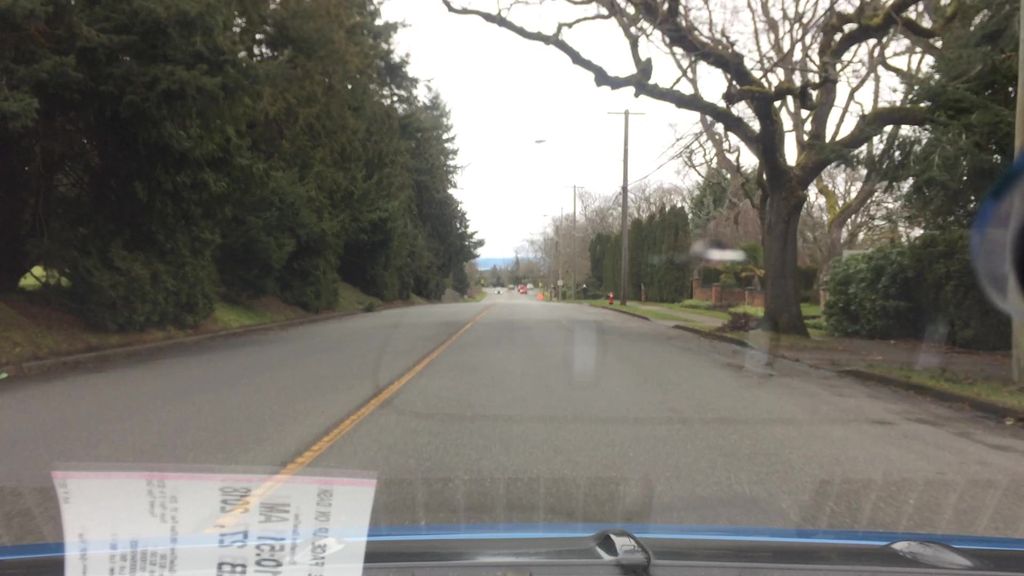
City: victoria